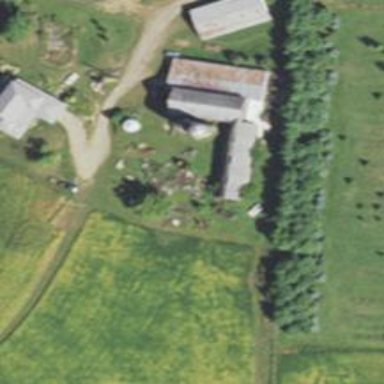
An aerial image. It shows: Silo.